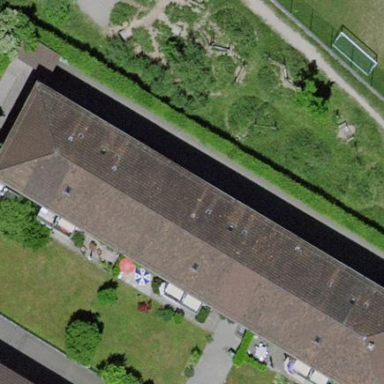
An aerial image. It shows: Gabled roof made of roof tiles on apartment building.